Question: I'm using Angular JS v. 1.2.26 and I've spent hours trying to figure out why I cannot get certain expressions to appear in the view.
A complete, minimal, example is below (or jsfiddle <URL>:
'''
<!DOCTYPE html>
<html lang="en">
<head>
<meta charset="utf-8">
<script type="text/javascript">
var screen_id = '430732';
</script>
<script type="text/javascript" src="/public/scripts/vendor/angular.min.js"></script>
<script>
var tsApp = angular.module('tsApp',[]);
var screenCtrl = tsApp.controller('screenCtrl', function($scope) {
$scope.columns = [null,[null,{"name":"","id":"583","column":1,"order":1,"display_class":"static-text","block_agency":"static-text","block_mode":"static-text","custom_param":"","custom_body":"<b>This demo screen is brought to you by TransitScreen.com</b>"},{"name":"U St NW+ 17th St NW","id":"591","column":1,"order":2,"display_class":"masstransit","block_agency":"metrobus","block_mode":"bus","stops":[{"agency":"metrobus","mode":"bus","name":"U St NW+ 17th St NW","vehicles":[{"agency":"metrobus","mode":"bus","name":"U St Nw + 17th St Nw","full_route":"96","short_route":"96","destination":"Capitol Heights Station","predictions":[9,42],"direction":"Eastbound","vehicle_number":0,"logo":"","display_route":"96","longname":"96","route_class":"bus_metrobus","destination_class":"bus_metrobus","longname_accessible":null,"prediction1":9,"prediction2":42,"units":"MINUTES"},{"agency":"metrobus","mode":"bus","name":"U St Nw + 17th St Nw","full_route":"90","short_route":"90","destination":"Anacostia Station","predictions":[10,39],"direction":"Southbound","vehicle_number":1,"logo":"","display_route":"90","longname":"90","route_class":"bus_metrobus","destination_class":"bus_metrobus","longname_accessible":null,"prediction1":10,"prediction2":39,"units":"MINUTES"}],"walk_directions":"","walk_minutes":null,"arrow_svg":null}]}]];
});//end screenCtrl
screenCtrl.$inject = ['$scope'];
</script>
</head>
<body class="screen-body total-cols-1" ng-app="tsApp">
<div class="page-holder" ng-controller="screenCtrl">
<div class="col" id="col-1">
<div ng-repeat="block in columns[1]">
<div ng-include="'/public/scripts/block.html'"></div>
</div>
</div>
</div>
</body>
</html>
'''
Here is the contents of 'block.html':
'''
<div ng-switch on="block.display_class">
<div ng-switch-when="masstransit">
<table>
<div ng-repeat="stop in block.stops">
<div ng-repeat="vehicle in stop.vehicles">
<h2>Test 1</h2>
{{ stop.mode }}
{{ block.display_class }}
{{ vehicle.vehicle_number }}
<tr class="" id="">
<td class="">
<h2>Test 2</h2>
{{ stop.mode }}
{{ block.display_class }}
{{ vehicle.vehicle_number }}
</td>
</tr>
</div><!-- ng-repeat -->
</div><!-- ng-repeat -->
</table>
</div>
</div><!-- end ng-switch -->
'''
Which outputs this...

Test 1 shows the expected values twice (because there are two items in the loop). Then in Test 2 there is only one iteration and the middle value appears.
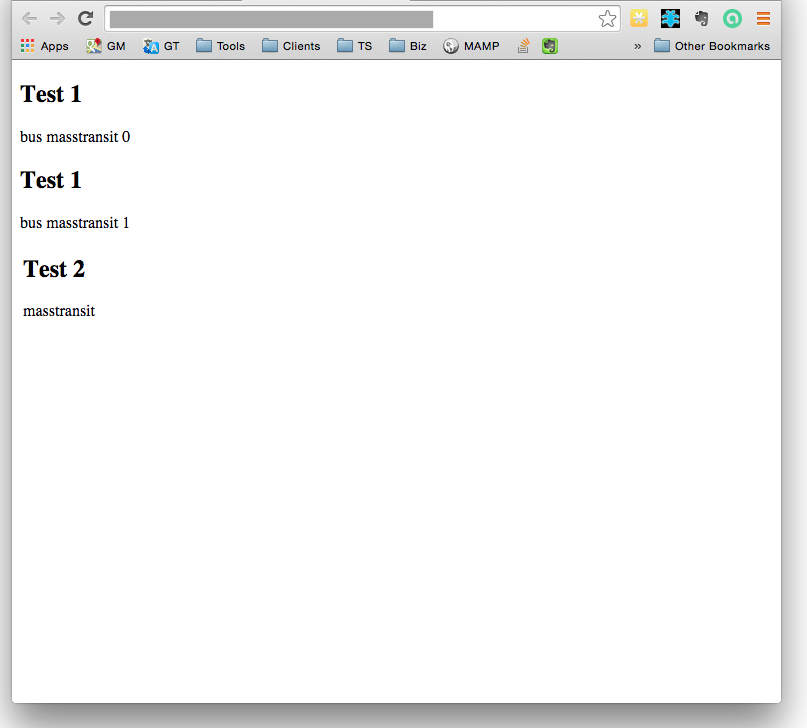
Answer: The problem is not identified in your code above. There is nothing wrong with ng-repeat in a TR or TD. It is more likely something is wrong in your controller or somewhere else in your code.
I created a <URL> which shows an example of displaying data as near the data structure in your question as I could guess. It works fine.
'''
<table ng-controller="myCtrl" border=1>
<tr ng-repeat="stop in block.stops">
<td ng-repeat="vehicle in stop.vehicles">
<dl>
<dt>Mode:</dt><dd>{{ stop.mode }}</dd>
<dt>Class:</dt><dd>{{ block.display_class }}</dd>
<dt>Number:</dt><dd>{{ vehicle.vehicle_number }}</dd>
</dl>
</td>
</tr>
</table>
'''
I fixed your jsfiddle to work. <URL> You can't expect Angular to work properly on malformed HTML. You cannot wrap TRs in DIVs like that. Even if Angular works who knows how some browsers might treat it. You might have data popping out after the table. Table rendering is one of the parts of HTML that is fairly strict.